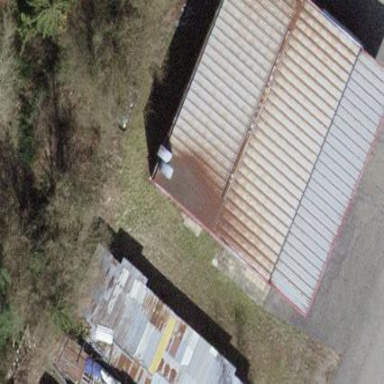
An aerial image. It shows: Building that houses car repair shop.